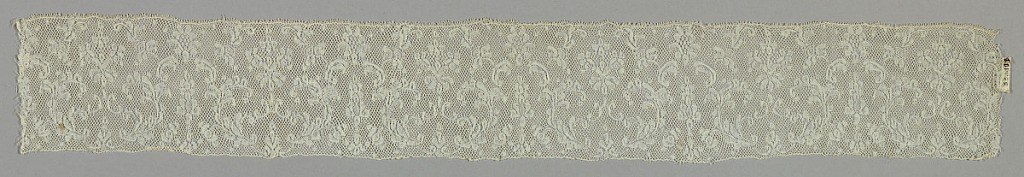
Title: Bands
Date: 18th century
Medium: linen Technique: bobbin lace (Valenciennes ground)
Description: Valenciennes borders with delicate leaf scrolls.